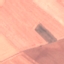
Land use / land cover class: AnnualCrop